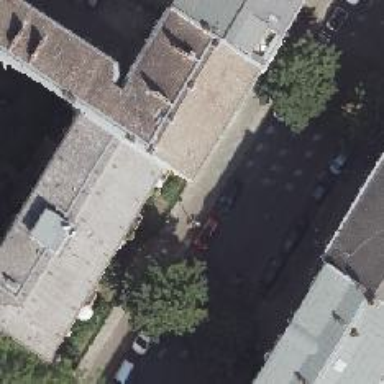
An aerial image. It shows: Apartments building with side-hipped roof shape.